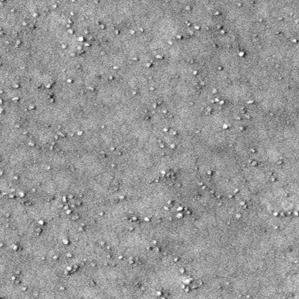
Label: frost